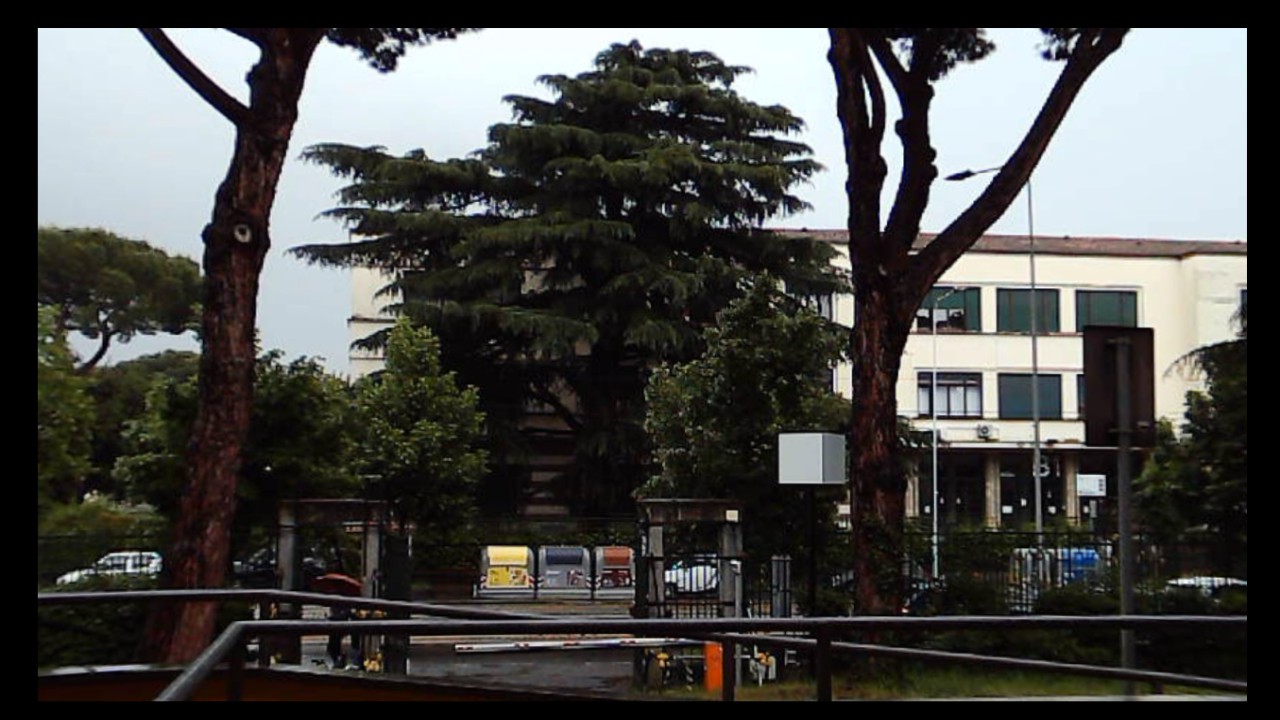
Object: DarwinFPV cineape20